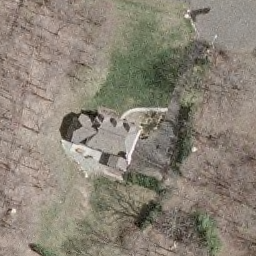
Label: residential